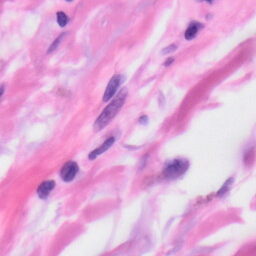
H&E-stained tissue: Skin